Interaction volume radius: 5 \u00c5
Interaction volume height: 20 \u00c5
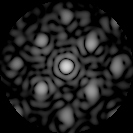
Disorder parameter: 0.3726